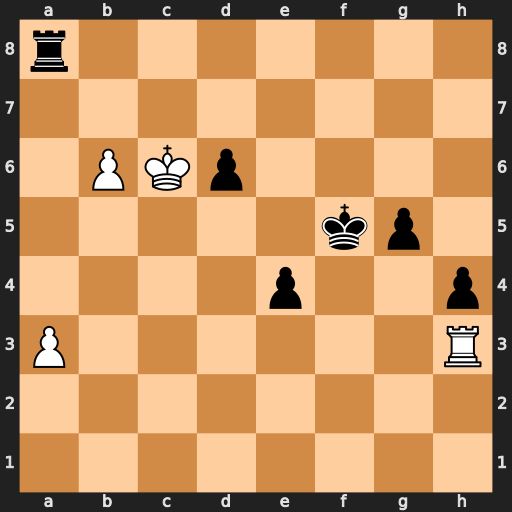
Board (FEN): r7/8/1PKp4/5kp1/4p2p/P6R/8/8
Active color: w
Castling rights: -
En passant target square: -
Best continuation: b7 Re8 a4 g4 Rxh4